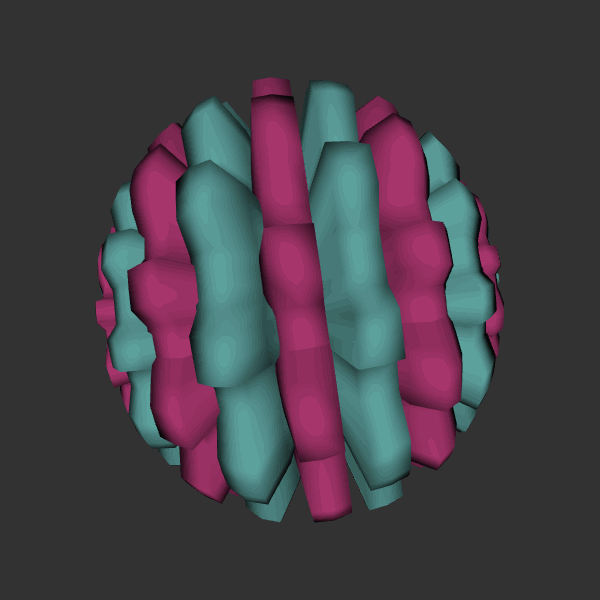
Background: dark